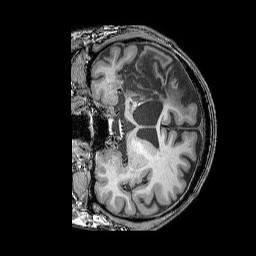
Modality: T1w
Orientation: coronal
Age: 60
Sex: male
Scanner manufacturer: siemens
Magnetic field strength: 3 T
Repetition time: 2.25 s
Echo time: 0.00411 s